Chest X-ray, AP view. Patient: 70 years old, sex M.
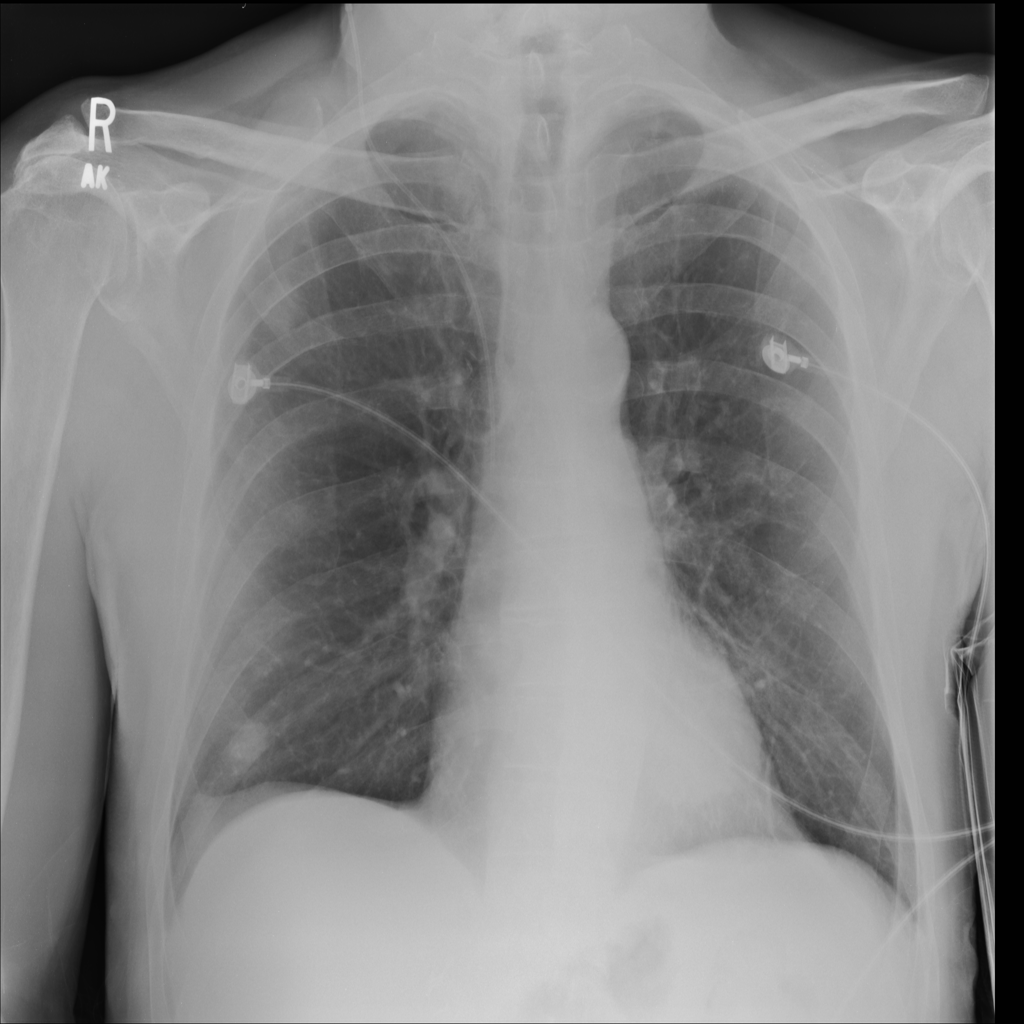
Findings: No Finding